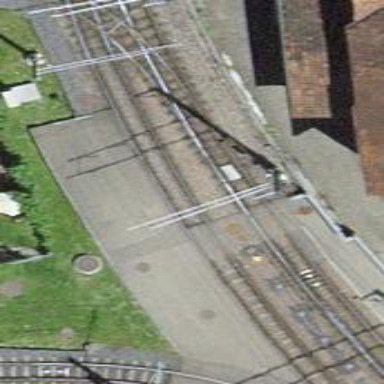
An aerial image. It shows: Tram railway with one track. The railway is electrified with contact lines.